Question: An SSCCE for this issue is <URL>.
For future readers, the original example is on a <URL>.
This SSCCE has a ListView and a row of buttons. The buttons are supposed to change the data in the ListView, and the listView rows (when clicked) are supposed to open a new fragment and advance the backstack while staying in the same activity.
If do the following things, it produces the following result:
1. Open the app.
2. Tap the ListView. - FragmentTransaction.replace(...) with addToBackStack(true)
3. Tap any of the buttons. - FragmentTransaction.replace(...) with addToBackStack(false)
4. Tap the back button.
Result:

Both fragments become visible, but I only want the first loaded fragment ('ListTwoFragment' in code) to display. Is this how fragments are supposed to work? If so, how can I get the desired effect?
MainActivity.java:
'''
public class MainActivity extends FragmentActivity implements ListTwoFragment.Callbacks,
ListThreeFragment.Callbacks {
public static final String KEY_ARGS = "args";
private String curUri = "";
private String curArgs = "";
@Override
protected void onCreate(Bundle savedInstanceState) {
super.onCreate(savedInstanceState);
setContentView(R.layout.activity_main);
selectContent(false);
}
private void selectContent(boolean addToBackStack) {
Fragment fragment;
if (curUri.isEmpty()) {
// Use default fragment
fragment = new ListTwoFragment();
curUri = ListTwoFragment.class.getName();
}
else {
try {
Class<Fragment> fragmentClass = (Class<Fragment>) Class.forName(curUri);
fragment = fragmentClass.newInstance();
}
catch (Exception e) { // ClassNotFound, IllegalAccess, etc.
return;
}
}
// Configure fragment
Bundle args = new Bundle();
args.putString(KEY_ARGS, curArgs);
fragment.setArguments(args);
attachFragment(fragment, addToBackStack, curUri + ";" + curArgs, R.id.fragment_container);
}
protected void attachFragment(Fragment fragment, boolean addToBackStack, String tag, int replaceId) {
FragmentTransaction transaction = getSupportFragmentManager().beginTransaction();
transaction.replace(replaceId, fragment, tag);
if (addToBackStack) transaction.addToBackStack(tag);
transaction.commit();
}
@Override
public void onTwoButtonClick(String title) {
curUri = ListTwoFragment.class.getName();
curArgs = title;
selectContent(false);
}
@Override
public void onTwoListClick() {
curUri = ListThreeFragment.class.getName();
curArgs = "";
selectContent(true);
}
@Override
public void onThreeButtonClick(String title) {
curUri = ListThreeFragment.class.getName();
curArgs = title;
selectContent(false);
}
}
'''
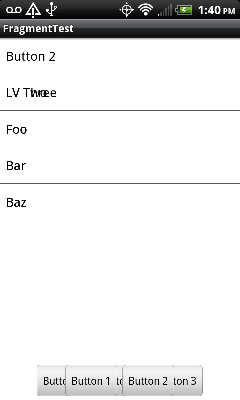
Answer: I'm working with Fragments to, and the way I'm doing it:
to go forward (add to stack), and backwords (remove from stack) are two different functions
to Add to Stack and change Fragment:
'''
public void changeFragmentAddToStack(Fragment myNewFragment) {
FragmentTransaction t = getSupportFragmentManager().beginTransaction();
t.add(R.id.main_fragment, myNewFragment);
t.addToBackStack(null);
t.commit();
}
'''
To go back Stack:
'''
public void goBackStackMain() {
FragmentManager man = getSupportFragmentManager();
if(man.getBackStackEntryCount()>0){
man.popBackStack(man.getBackStackEntryAt(0).getName(), FragmentManager.POP_BACK_STACK_INCLUSIVE);
}
}
'''
And if you want to do both: To go back stack and change fragment:
'''
public void goBackStackAndReplaceFragment(Fragment myNewFragment) {
FragmentManager man = getSupportFragmentManager();
if(man.getBackStackEntryCount()>0){
int n = man.getBackStackEntryCount();
man.popBackStack(man.getBackStackEntryAt(n-1).getName(), FragmentManager.POP_BACK_STACK_INCLUSIVE);
}
FragmentTransaction t = getSupportFragmentManager().beginTransaction();
t.replace(R.id.main_fragment, myNewFragment);
t.commit();
}
'''
I hope to help you !